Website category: camera
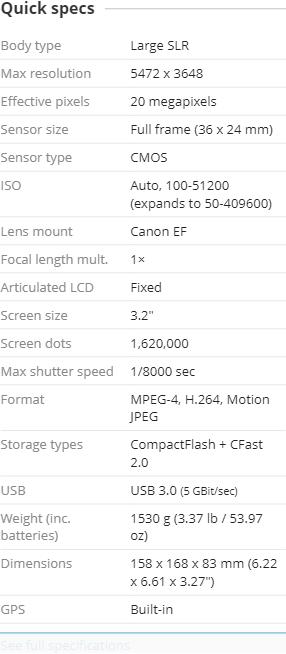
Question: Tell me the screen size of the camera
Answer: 3.2

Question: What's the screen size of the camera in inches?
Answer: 3.2

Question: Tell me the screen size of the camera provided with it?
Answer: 3.2

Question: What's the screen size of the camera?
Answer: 3.2

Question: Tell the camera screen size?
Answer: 3.2

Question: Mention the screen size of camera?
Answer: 3.2

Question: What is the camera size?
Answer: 3.2

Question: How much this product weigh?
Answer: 1530 g (3.37 lb / 53.97 oz )

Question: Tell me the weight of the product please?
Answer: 1530 g (3.37 lb / 53.97 oz )

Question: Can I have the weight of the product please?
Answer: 1530 g (3.37 lb / 53.97 oz )

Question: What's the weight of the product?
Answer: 1530 g (3.37 lb / 53.97 oz )

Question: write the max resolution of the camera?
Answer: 5472 x 3648

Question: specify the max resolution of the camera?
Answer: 5472 x 3648

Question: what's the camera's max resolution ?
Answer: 5472 x 3648

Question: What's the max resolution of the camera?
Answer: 5472 x 3648

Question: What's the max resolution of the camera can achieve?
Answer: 5472 x 3648

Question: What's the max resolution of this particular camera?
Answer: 5472 x 3648

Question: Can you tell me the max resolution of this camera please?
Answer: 5472 x 3648

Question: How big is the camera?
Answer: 158 x 168 x 83 mm (6.22 x 6.61 x 3.27 )

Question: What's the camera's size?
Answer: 158 x 168 x 83 mm (6.22 x 6.61 x 3.27 )

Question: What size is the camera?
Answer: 158 x 168 x 83 mm (6.22 x 6.61 x 3.27 )

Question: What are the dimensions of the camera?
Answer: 158 x 168 x 83 mm (6.22 x 6.61 x 3.27 )

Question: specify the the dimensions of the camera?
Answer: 158 x 168 x 83 mm (6.22 x 6.61 x 3.27 )

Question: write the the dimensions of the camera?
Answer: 158 x 168 x 83 mm (6.22 x 6.61 x 3.27 )

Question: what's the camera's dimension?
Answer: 158 x 168 x 83 mm (6.22 x 6.61 x 3.27 )